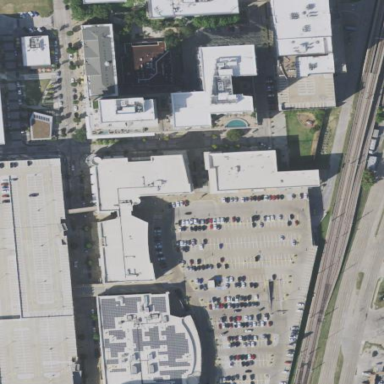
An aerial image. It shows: Retail area.